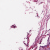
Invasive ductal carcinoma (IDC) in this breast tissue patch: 0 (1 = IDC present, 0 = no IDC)